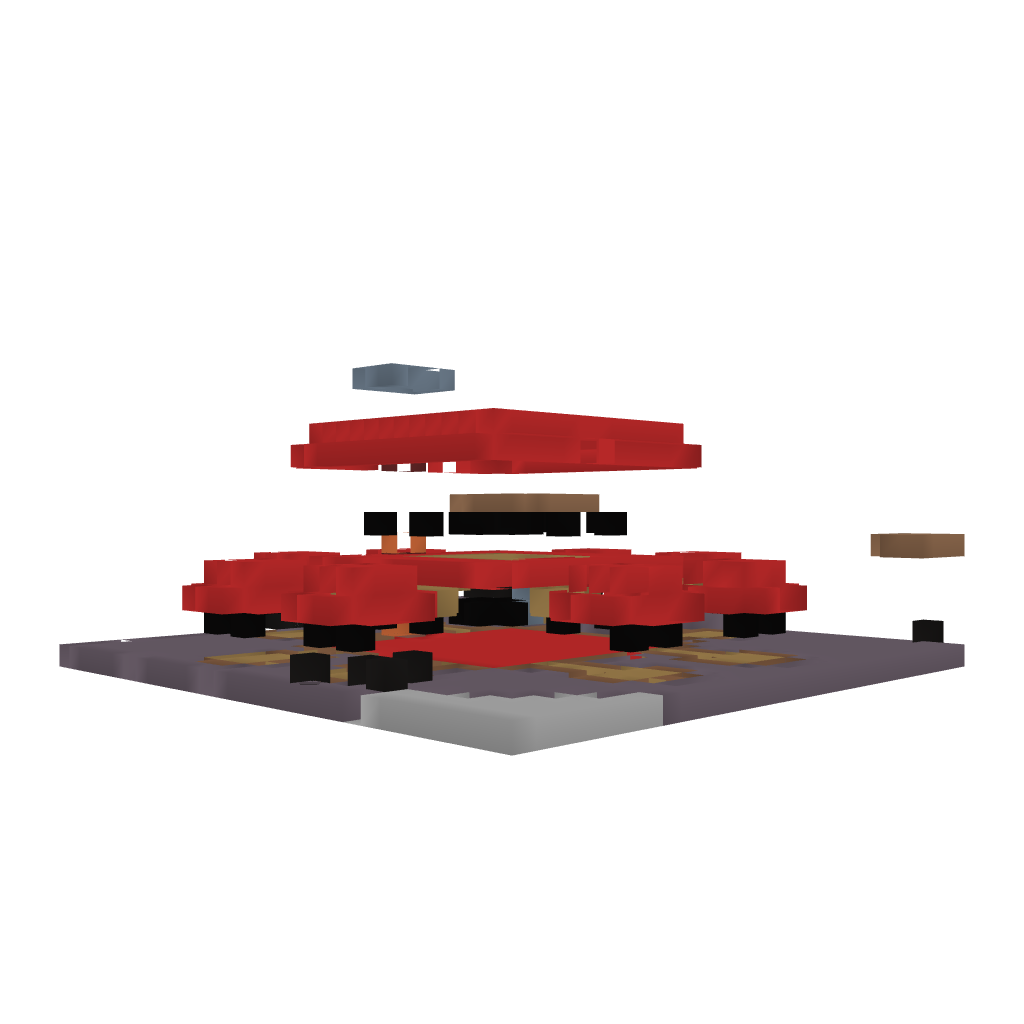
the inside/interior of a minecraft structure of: Mushroom house 2